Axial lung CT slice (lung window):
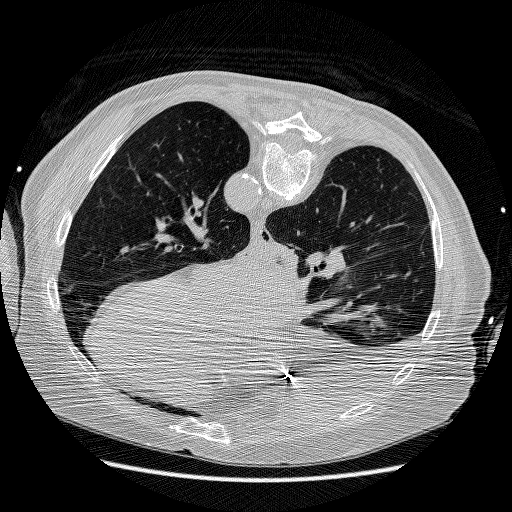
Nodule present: no